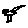
Label: bird